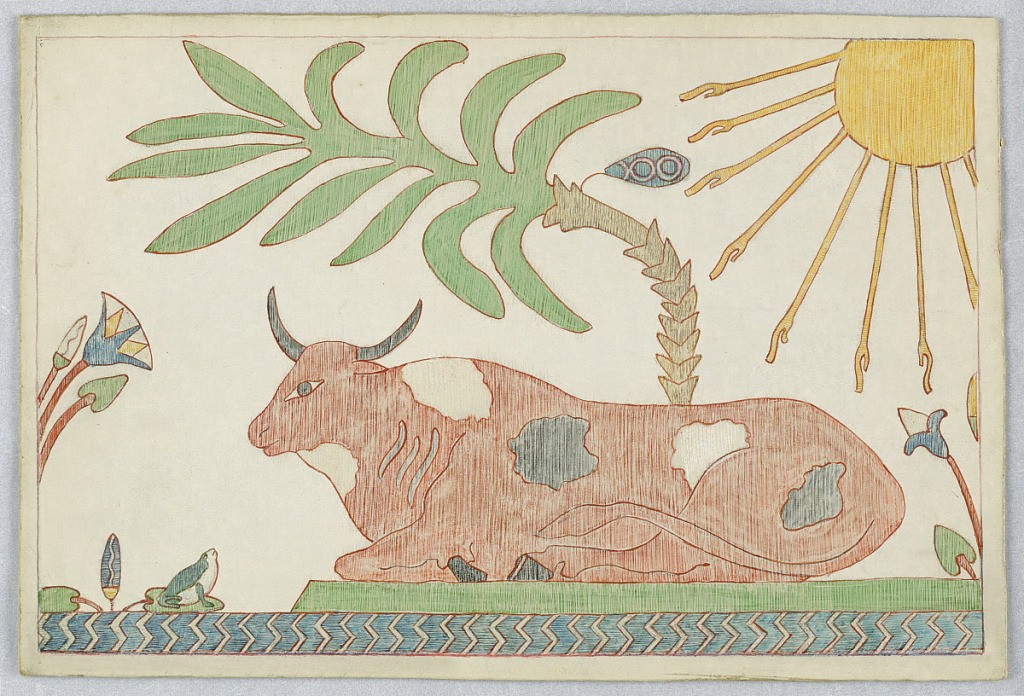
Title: The Ox and the Frog, Illustration for Aesop's Fables
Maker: Victor Wilbour
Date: ca. 1916
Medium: Pen and red ink, crayon on white board
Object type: Drawing
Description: Ox lying down under a palm tree, in left profile. Frog, lower left, looking up. Sun, upper right.